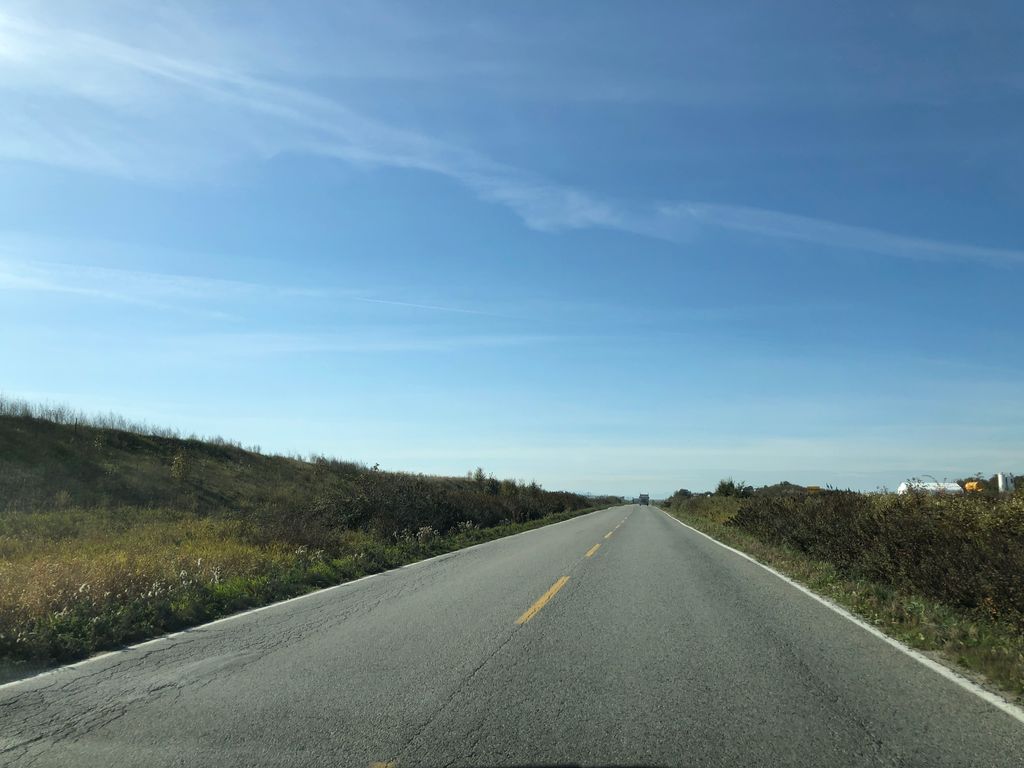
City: vancouver